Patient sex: F
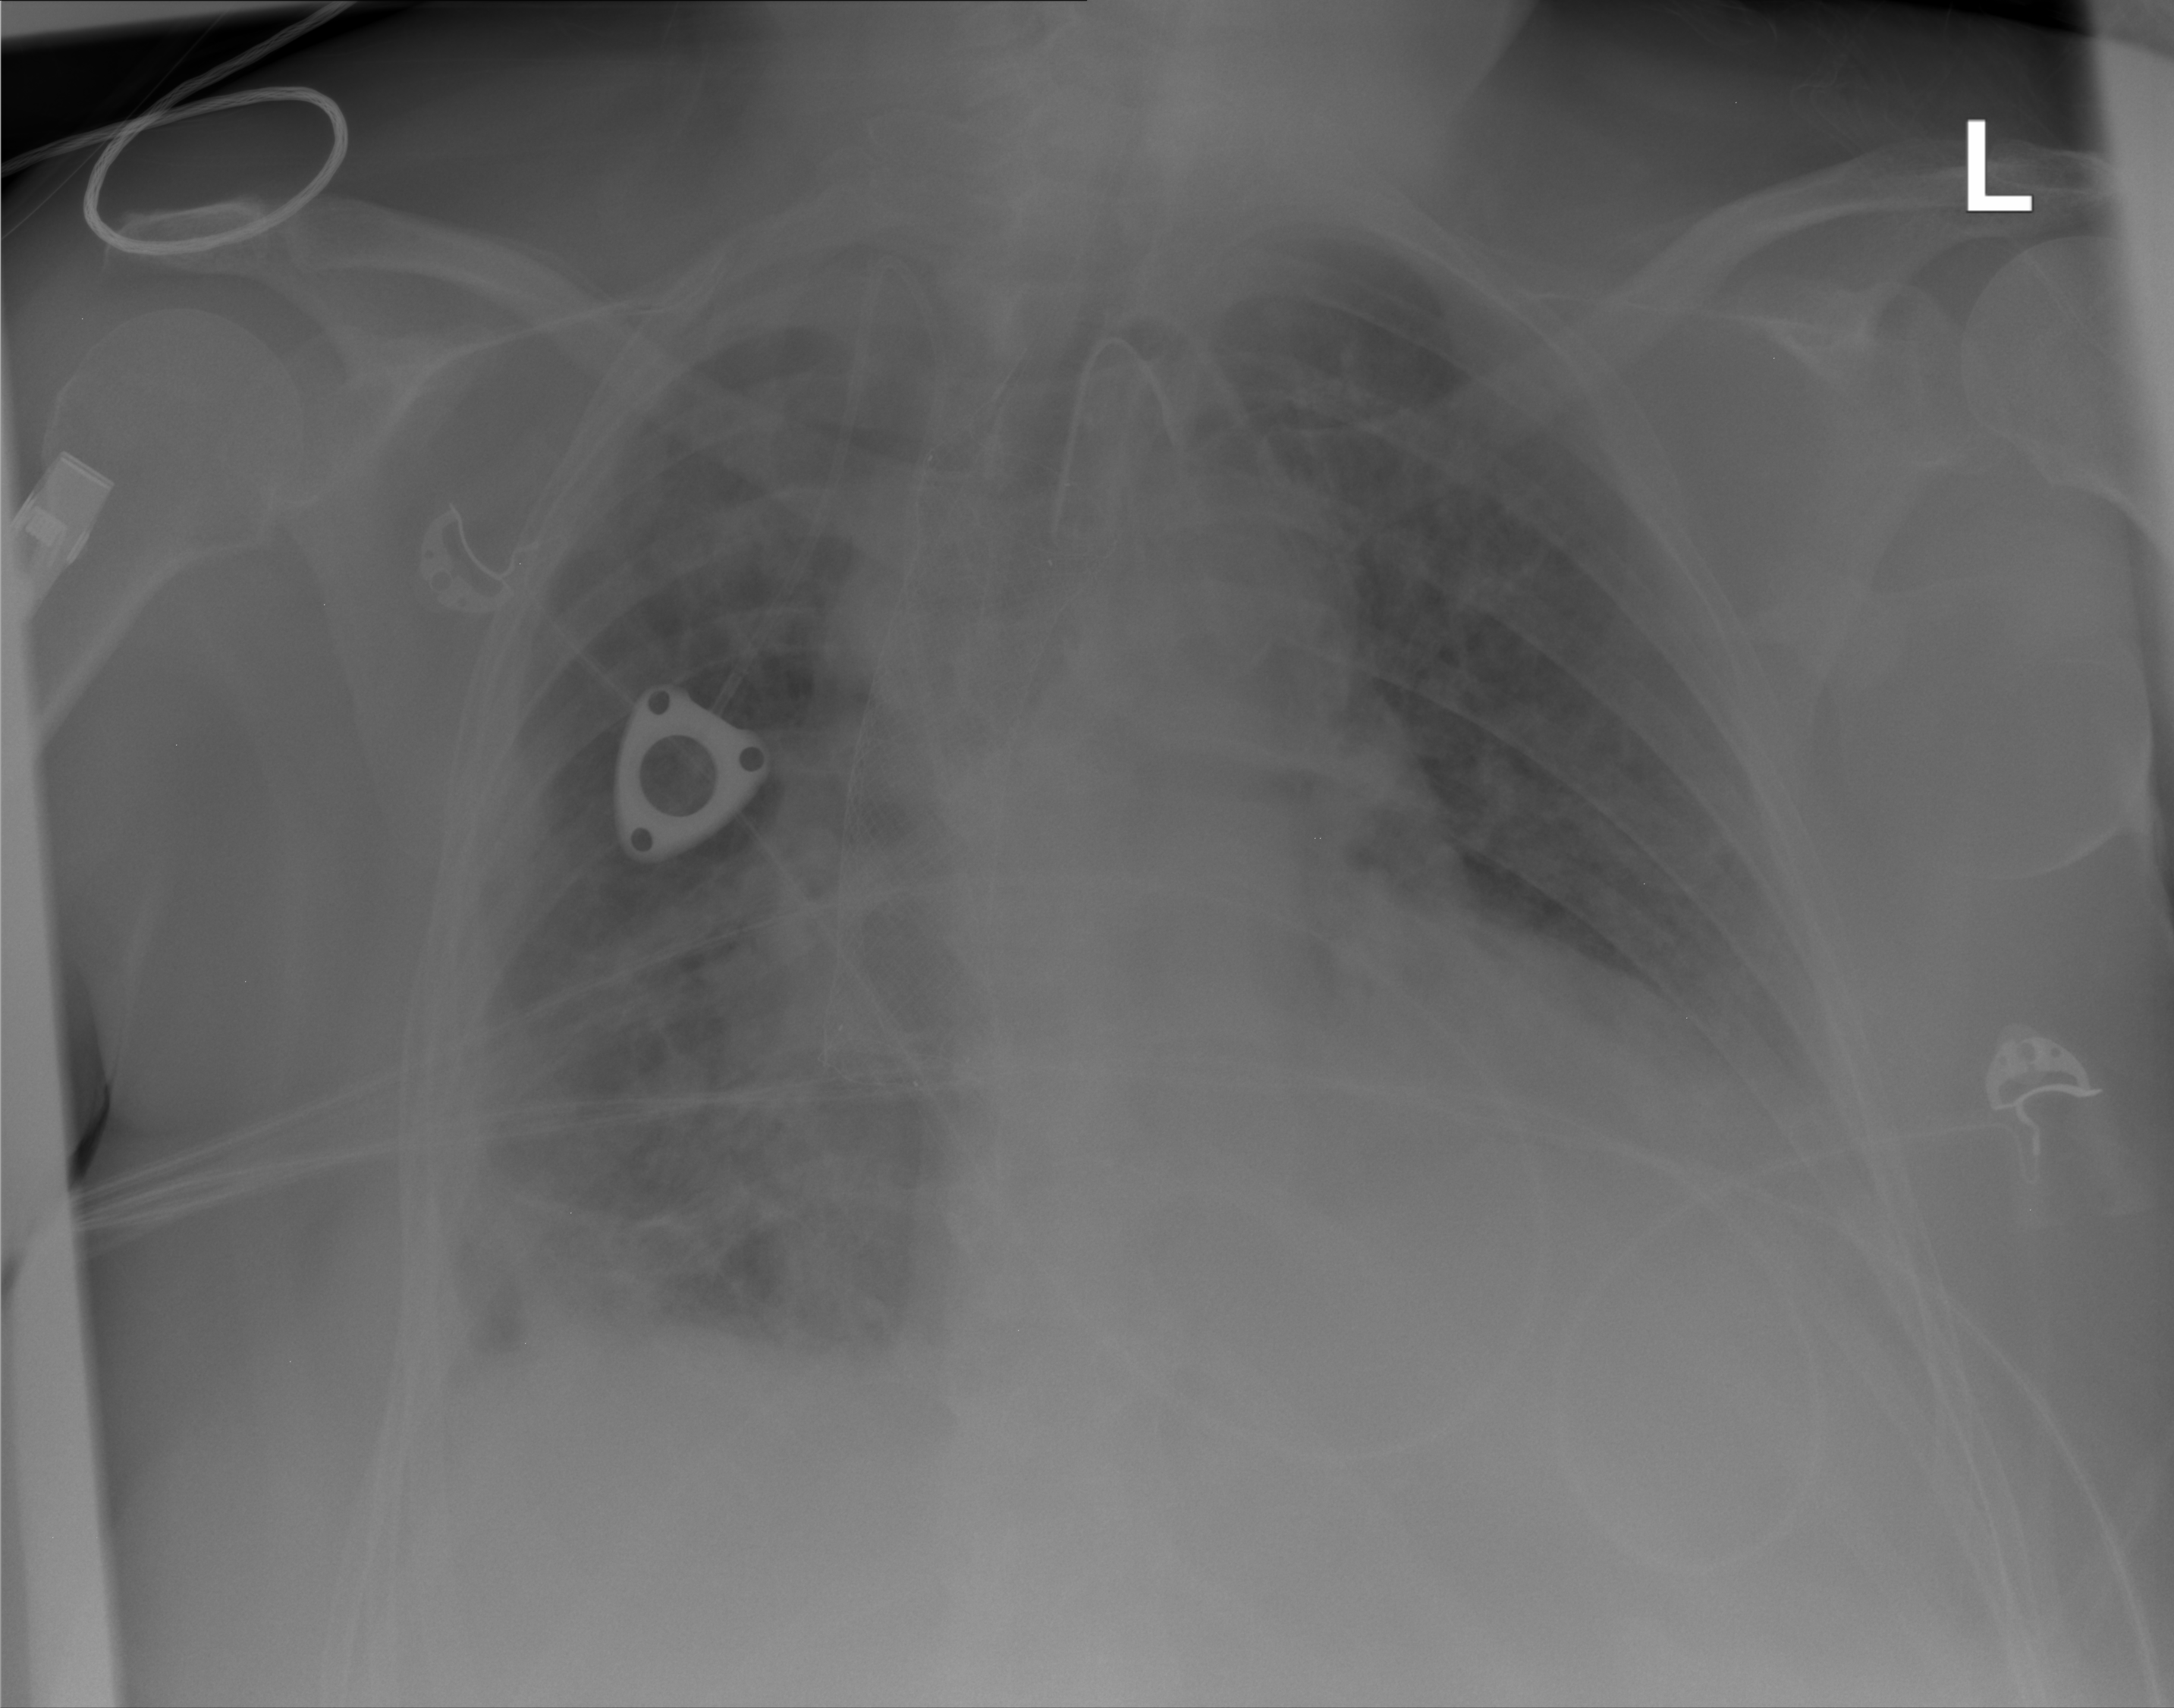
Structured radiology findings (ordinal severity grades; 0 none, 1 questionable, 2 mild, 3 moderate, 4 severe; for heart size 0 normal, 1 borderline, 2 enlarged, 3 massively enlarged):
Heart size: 2
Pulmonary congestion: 2
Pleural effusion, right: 2
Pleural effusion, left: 2
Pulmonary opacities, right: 3
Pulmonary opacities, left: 3
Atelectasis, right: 2
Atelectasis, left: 2